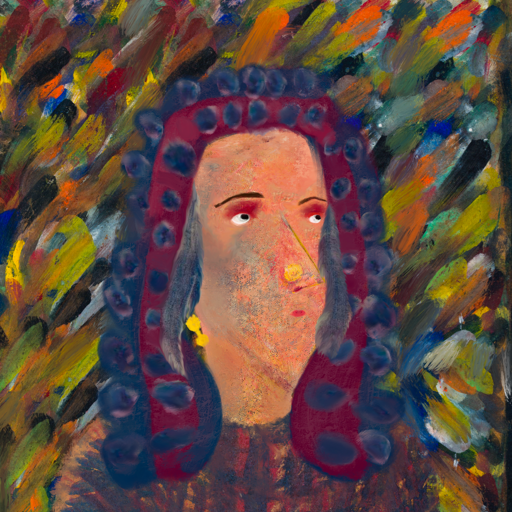
Background: An_Impression, Head And Neck Side: Irani, Face Side: Irani, Bust: In_The_Sun, Hair Side: Hill_Girl, Head Accessory: Blank, Second Necklace: Blank, Necklace: Blank, Baby: Blank